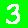
Digit: 3